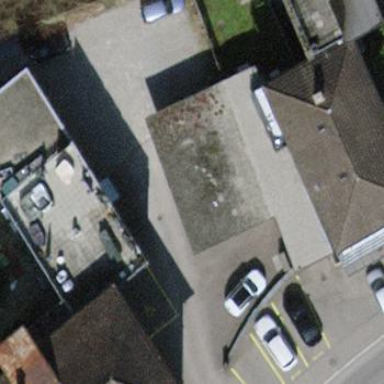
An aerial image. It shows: Garage.